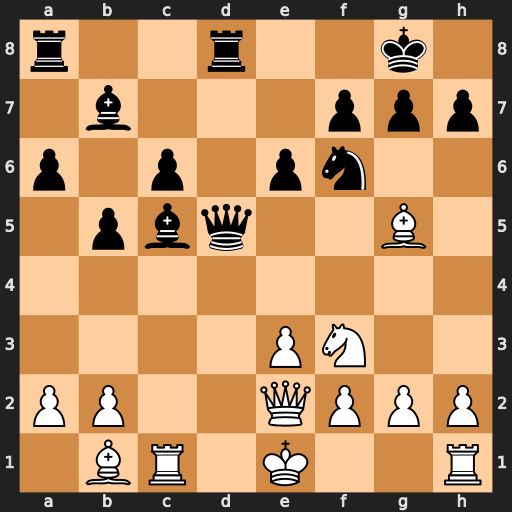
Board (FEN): r2r2k1/1b3ppp/p1p1pn2/1pbq2B1/8/4PN2/PP2QPPP/1BR1K2R
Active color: w
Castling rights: K
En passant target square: -
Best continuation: O-O Be7 Rfd1 Qxd1+ Rxd1 Rxd1+ Qxd1